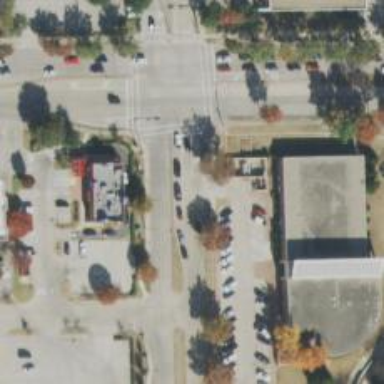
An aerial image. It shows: Secondary road with separate sidewalks.